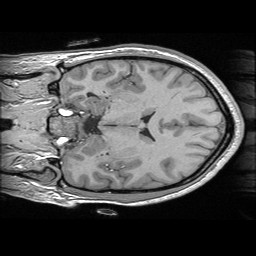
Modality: T1w
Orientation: coronal